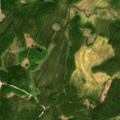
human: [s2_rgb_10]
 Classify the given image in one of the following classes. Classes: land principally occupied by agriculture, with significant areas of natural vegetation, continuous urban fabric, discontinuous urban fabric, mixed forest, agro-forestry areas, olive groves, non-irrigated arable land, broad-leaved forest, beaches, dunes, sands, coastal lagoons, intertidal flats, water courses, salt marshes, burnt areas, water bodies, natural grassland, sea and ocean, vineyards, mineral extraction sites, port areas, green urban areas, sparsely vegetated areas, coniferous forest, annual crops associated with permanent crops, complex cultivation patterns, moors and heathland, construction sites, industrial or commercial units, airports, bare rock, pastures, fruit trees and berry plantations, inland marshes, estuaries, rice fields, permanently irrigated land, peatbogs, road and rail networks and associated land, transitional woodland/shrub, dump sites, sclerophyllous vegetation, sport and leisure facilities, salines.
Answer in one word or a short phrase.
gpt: coniferous forest